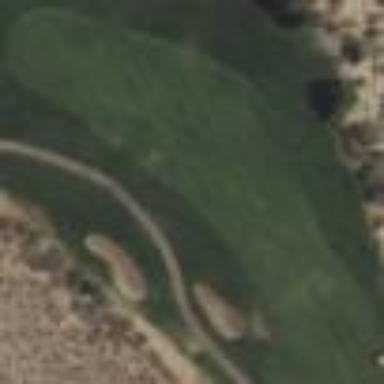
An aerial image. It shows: Grassy area designated as golf fairway.